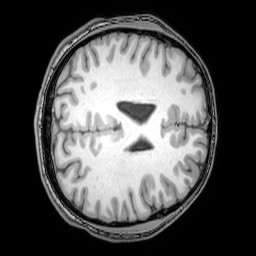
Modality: T1w
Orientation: axial
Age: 25
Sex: male
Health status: healthy
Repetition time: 0.081 s
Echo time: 0.037 s